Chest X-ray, AP view. Patient: 47 years old, sex F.
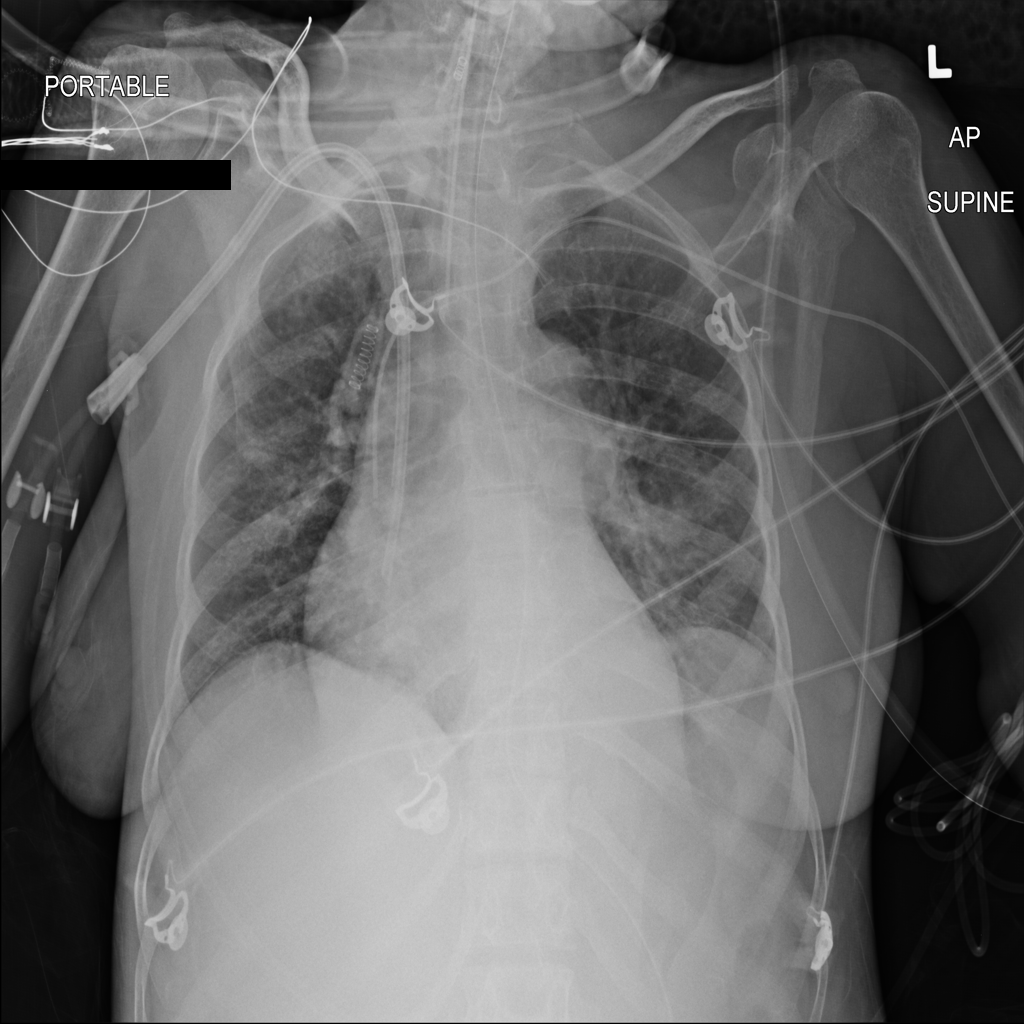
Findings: Infiltration